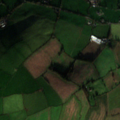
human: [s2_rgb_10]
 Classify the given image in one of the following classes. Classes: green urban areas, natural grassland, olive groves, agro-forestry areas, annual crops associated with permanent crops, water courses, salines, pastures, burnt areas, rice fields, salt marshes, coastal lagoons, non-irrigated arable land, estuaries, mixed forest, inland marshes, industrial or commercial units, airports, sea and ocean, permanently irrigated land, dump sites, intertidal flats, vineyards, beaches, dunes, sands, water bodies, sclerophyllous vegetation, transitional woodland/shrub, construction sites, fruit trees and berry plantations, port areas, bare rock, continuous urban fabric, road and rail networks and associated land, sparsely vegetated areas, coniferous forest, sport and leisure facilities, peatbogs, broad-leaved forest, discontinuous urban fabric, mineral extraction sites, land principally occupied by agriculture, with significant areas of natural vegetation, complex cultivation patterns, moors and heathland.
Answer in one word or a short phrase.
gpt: non-irrigated arable land, pastures